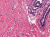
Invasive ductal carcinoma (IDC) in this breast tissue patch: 0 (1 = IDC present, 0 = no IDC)